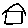
Label: house